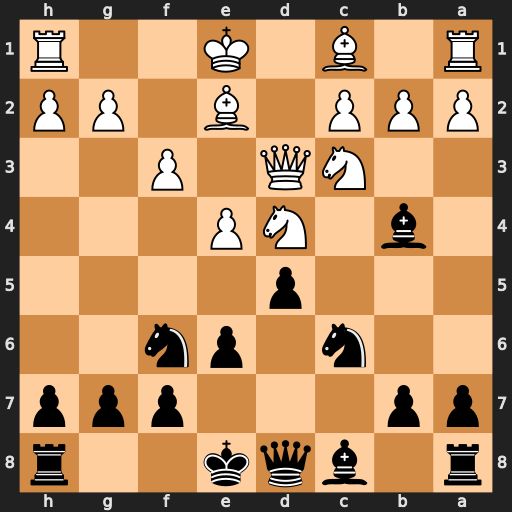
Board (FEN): r1bqk2r/pp3ppp/2n1pn2/3p4/1b1NP3/2NQ1P2/PPP1B1PP/R1B1K2R
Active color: b
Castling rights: KQkq
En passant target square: -
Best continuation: dxe4 Nxc6 exd3